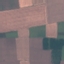
Land use / land cover class: AnnualCrop